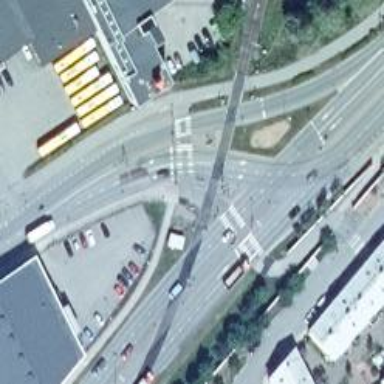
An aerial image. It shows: Railway crossing with lights and saltire signs. There is full barrier at the crossing.